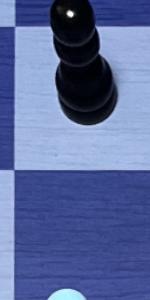
Label: Empty